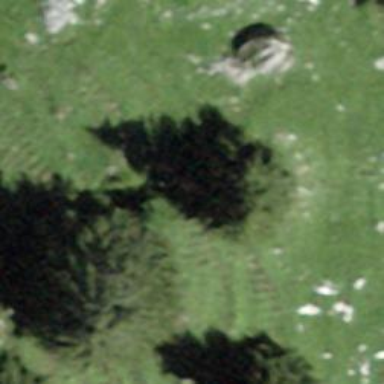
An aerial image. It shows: Single tag "natural: tree."